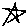
Label: star